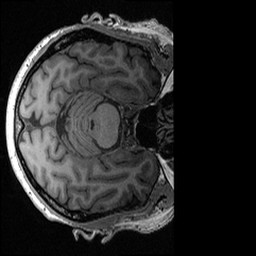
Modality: T1w
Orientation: axial
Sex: male
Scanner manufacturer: ge
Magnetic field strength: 3 T
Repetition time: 0.0064 s
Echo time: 0.00281 s